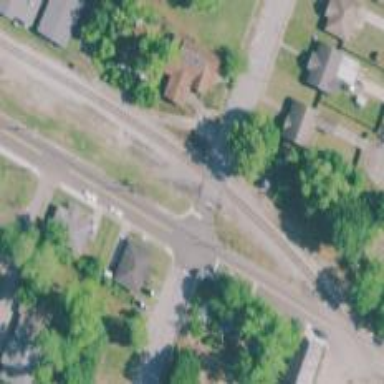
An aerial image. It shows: Level crossing with lights at railway intersection.